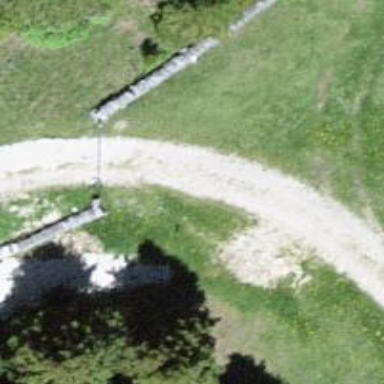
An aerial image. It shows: Gate.